Question: I've encountered an annoying problem:
When I set my form's 'ClientSize' property to match '300*300', the size indeed does change, but it's totally not '300*300'. Actually, it's not even 'x*x' but rather 'x*y', since its width is greater than its height.
This is a picture of my program after setting my form's 'ClientSize = new Size(300, 300);' and creating a black 'Panel' inside it with size '250*250'.

I measured them with photoshop and the black 'Panel' was indeed '250*250', whereas the form's client size was more like '280*260' or so.
Why is this happening, have I understood the 'ClientSize' property's meaning wrong?
If so, how can I get the actual "drawing area" of my form to accurately match the size I want?
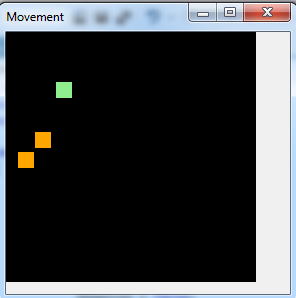
Answer: Check have you set 'min' or 'max' size of your 'form'.